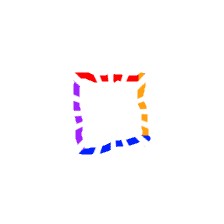
Shape: square